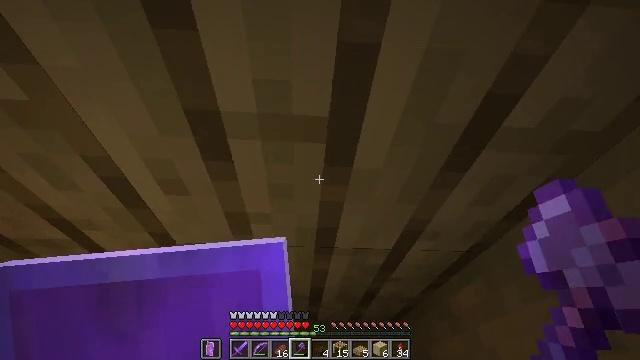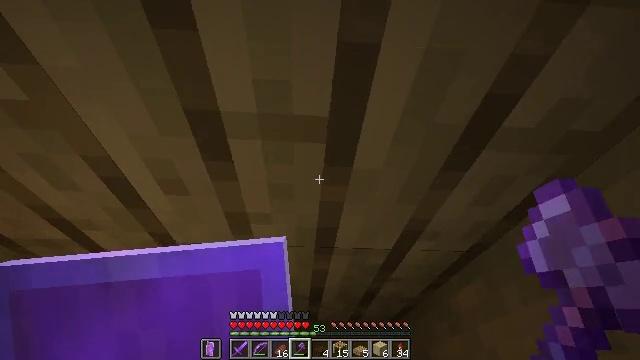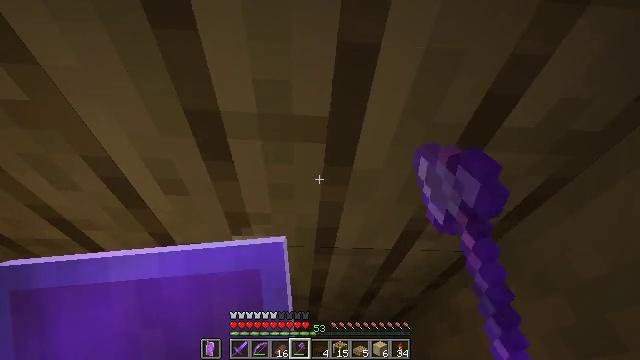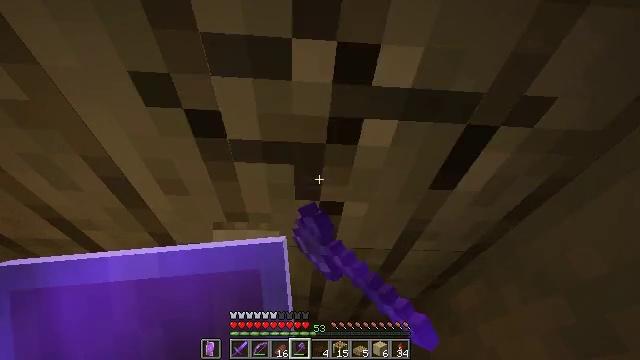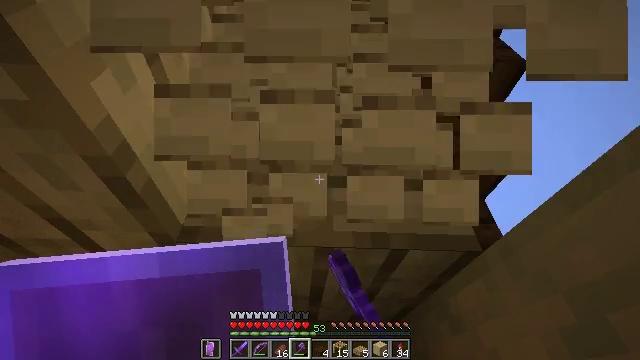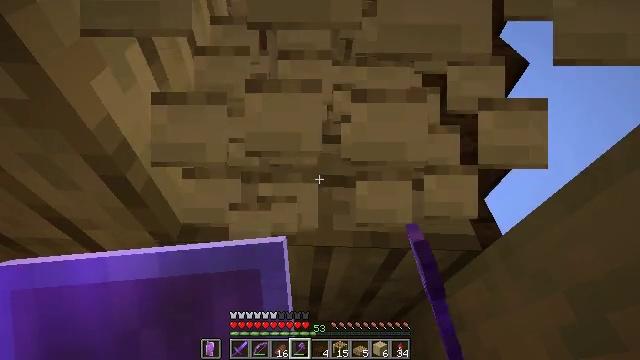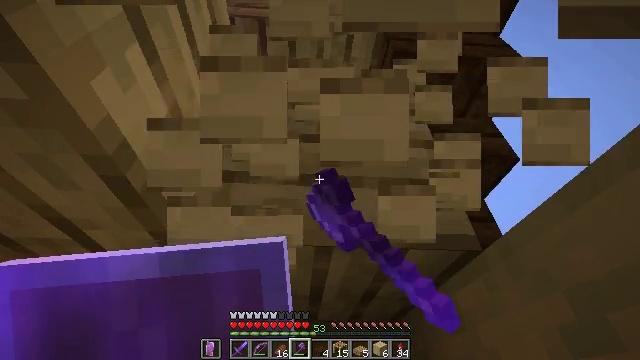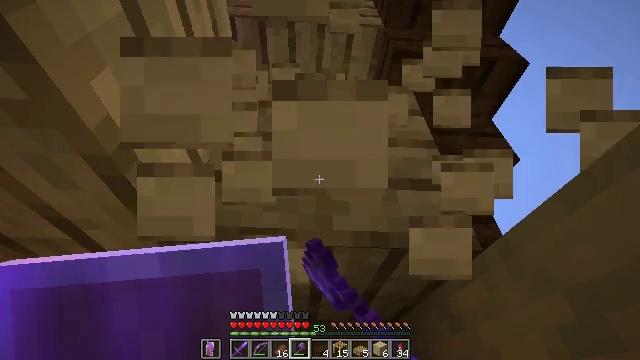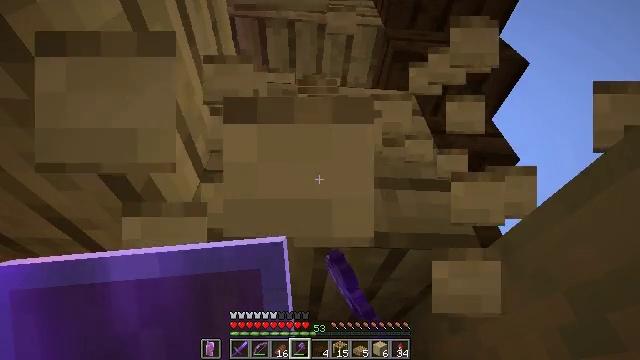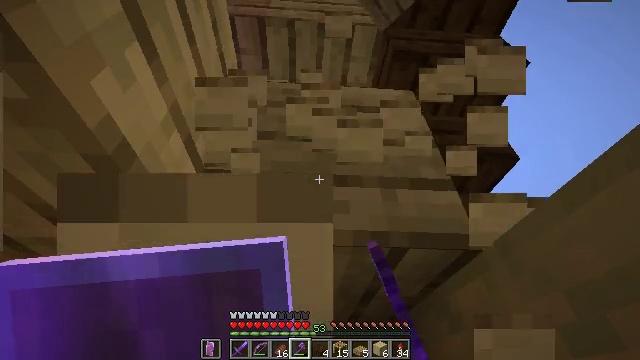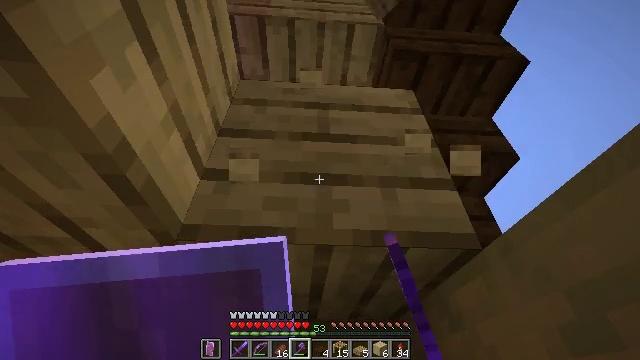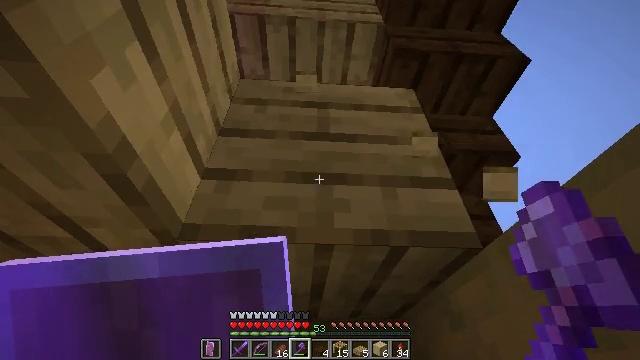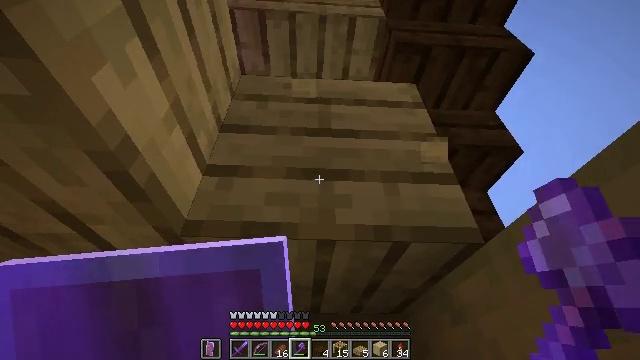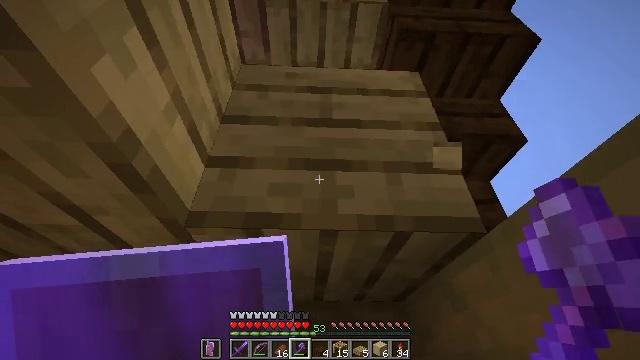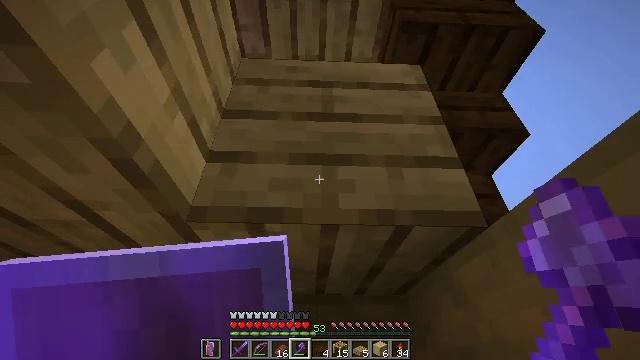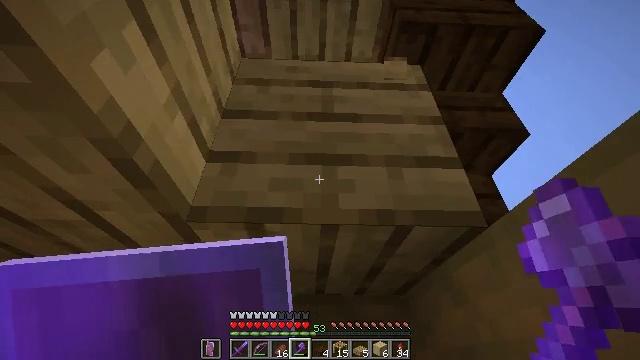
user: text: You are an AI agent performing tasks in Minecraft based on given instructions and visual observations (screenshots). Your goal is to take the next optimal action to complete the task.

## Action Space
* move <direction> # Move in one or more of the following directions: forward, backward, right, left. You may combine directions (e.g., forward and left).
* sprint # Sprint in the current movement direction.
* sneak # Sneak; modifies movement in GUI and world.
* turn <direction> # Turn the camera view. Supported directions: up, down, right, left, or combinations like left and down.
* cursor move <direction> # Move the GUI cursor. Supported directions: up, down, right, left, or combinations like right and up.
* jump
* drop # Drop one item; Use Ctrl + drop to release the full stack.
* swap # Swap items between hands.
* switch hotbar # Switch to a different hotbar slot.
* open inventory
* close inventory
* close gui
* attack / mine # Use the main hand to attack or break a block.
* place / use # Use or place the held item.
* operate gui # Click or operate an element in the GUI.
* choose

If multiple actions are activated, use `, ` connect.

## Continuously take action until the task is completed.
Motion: motion action
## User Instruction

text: Attack the oak planks to recycle it.
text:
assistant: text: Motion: attack / mine
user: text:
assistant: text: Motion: attack / mine
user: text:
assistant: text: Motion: attack / mine
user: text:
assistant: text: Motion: attack / mine
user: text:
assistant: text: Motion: attack / mine
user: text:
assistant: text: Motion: attack / mine
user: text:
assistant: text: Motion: attack / mine
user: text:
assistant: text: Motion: attack / mine
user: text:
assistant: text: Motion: no_op
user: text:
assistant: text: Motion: no_op
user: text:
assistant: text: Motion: no_op
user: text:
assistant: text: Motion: no_op
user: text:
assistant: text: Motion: turn down
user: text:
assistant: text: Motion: turn down
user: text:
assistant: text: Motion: attack / mine
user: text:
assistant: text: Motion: attack / mine
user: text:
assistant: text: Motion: attack / mine
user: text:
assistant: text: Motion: attack / mine
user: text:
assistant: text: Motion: attack / mine
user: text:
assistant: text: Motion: attack / mine
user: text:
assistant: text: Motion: no_op
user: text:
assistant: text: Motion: no_op